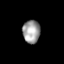
Tissue: lung
Cell type: Epithelial cells
Senescence score: 0.2274
Nuclear area (px): 395
Mean DAPI intensity: 156.924